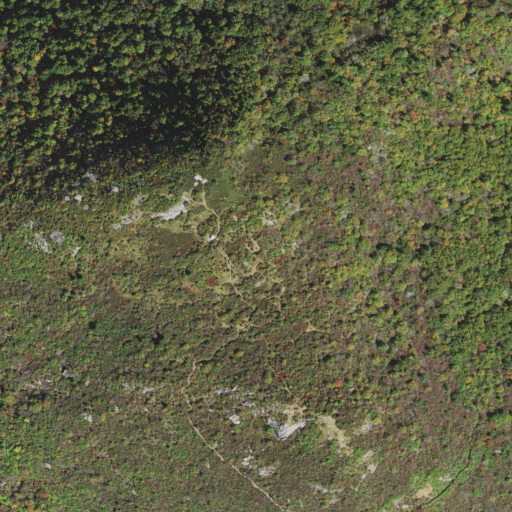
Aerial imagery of mountain in North Carolina named Sam Knob containing deciduous forest, mixed forest, shrub, and evergreen forest